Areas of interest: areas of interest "Xili Park Roller Skating Rink"
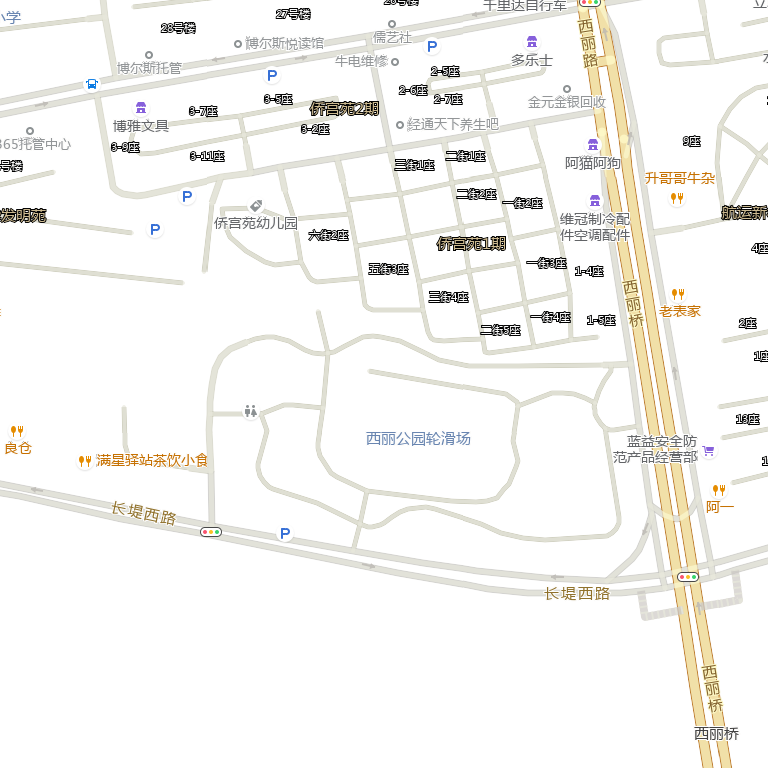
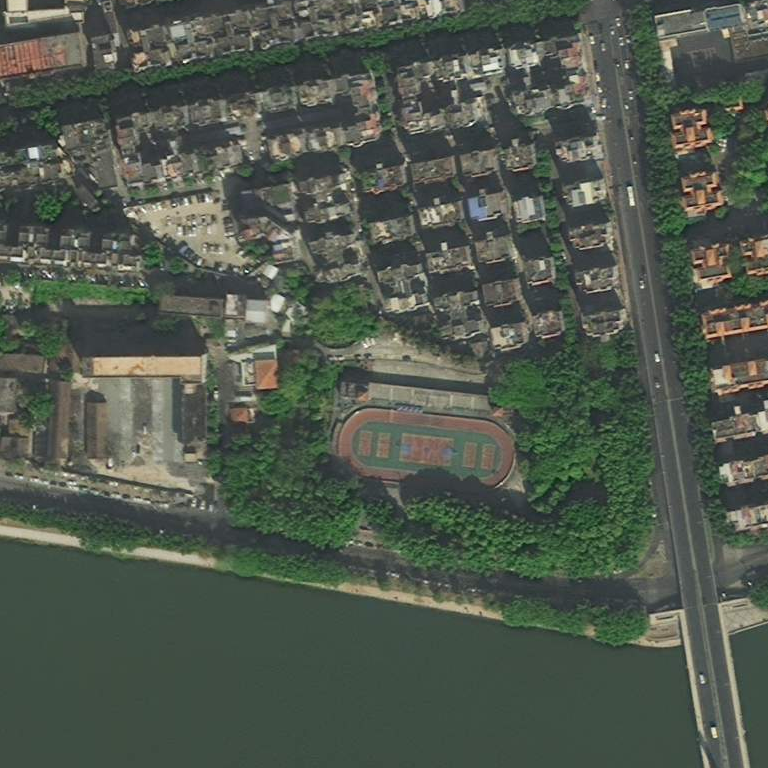